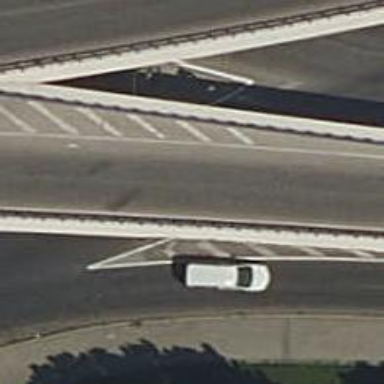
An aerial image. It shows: Bridge along trunk link highway.